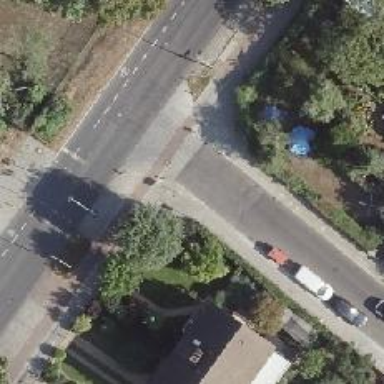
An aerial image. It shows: Unmarked road crossing.